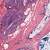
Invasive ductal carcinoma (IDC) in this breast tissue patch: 0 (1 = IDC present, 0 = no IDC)